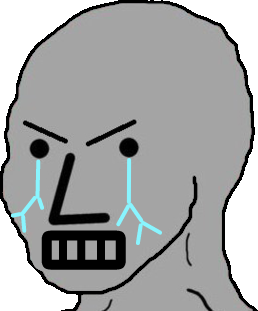
Label: 5_NPC